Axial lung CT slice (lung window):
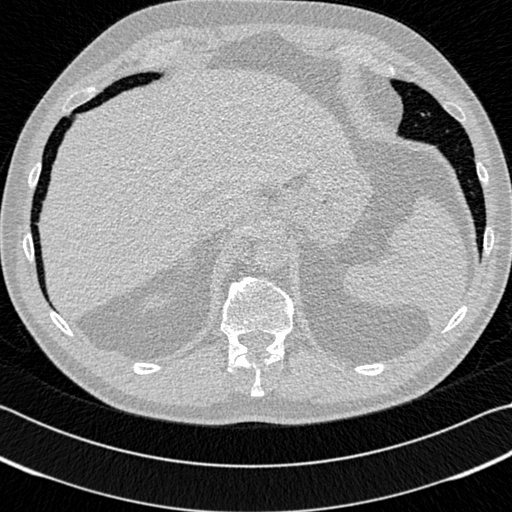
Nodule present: no